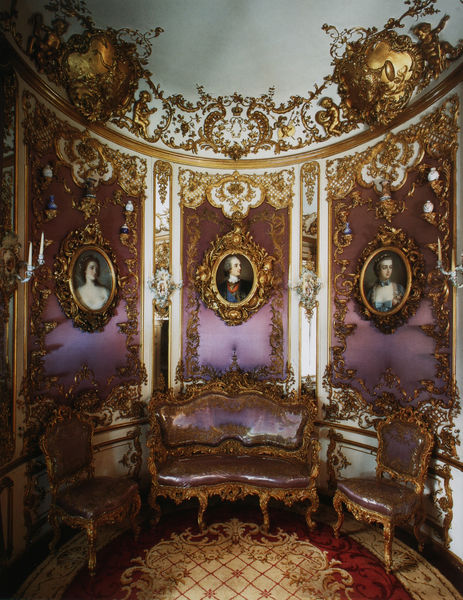
Titel: Lila Kabinett
Künstler: Georg Dollmann
Standort: Graswangtal
Institution: Schloss Linderhof
Schlagwörter: blau, gemälde, schatten, weiß, damen, holz, licht, raum, stuhl, stühle, zimmer, schloss, ornament, teppich, wand, barock, herr, möbel, portrait, porträt, spiegel, boden, gold, interieur, sessel, decke, rokoko, rund, ranken, hellblau, bilder, sofa, lila, violett, bank, saal, chair, fancy, ornate, red, white, women, dekoration, armchair, bench, carpet, chairs, gilded, golden, interior, old, painting, polster, room, salon, seat, wall, woman, ornamente, verzierung, flowers, mirror, pictures, pink, rug, kerzen, leuchter, sitzgruppe, stuck, floor, kammer, bronze, foto, fotografie, photographie, burg, medaillon, porträts, tron, mosaik, portraits, photo, verziert, halbrund, wappen, fauteuil, wood, farbfoto, angel, angels, man, naked, nude, german, reichtum, baroque, child, light, prunk, ornamentik, frame, oval, purple, french, aufnahme, verzierungen, faces, paintings, frames, violet, satin, victorian, lamps, lights, royal, leaves, family, antique, dome, boudoir, rocaille, ceiling, medaillons, museum, bavarian, legs, candle, leaf, kartuschen, candles, rococo, hanging, königshaus, fleur de lis, round, kunstwerke, border, boiserie, elaborate, photograph, image, erung, lilia, leather, lounging, couch, stucco, furniture, candel, rouge, chamber, bikder, e, barok, golfschmuck, seating, busts, elizabethan, gold leaf, mauve, cnadle, settee, sitting room, embroider, ciel, charis, softa, divan, chaisse, red rug, home decore, candal, elaaborate, loveseat, wall covering, seatee, ancien, brun, banc